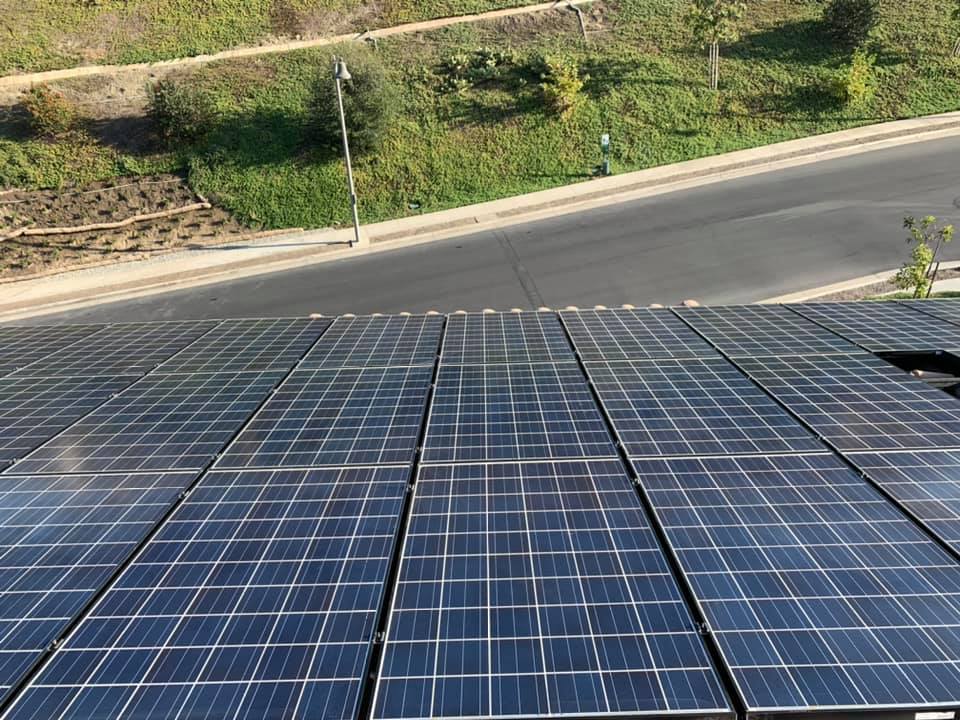
Label: Clean